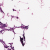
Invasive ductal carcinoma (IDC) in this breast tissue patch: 0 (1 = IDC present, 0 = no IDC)